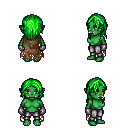
a pixel art fantasy rpg character, female body template, orc, green skin, brown tattered cape, metal pants, green long hairstyle, metal gloves, four views (front, back, left, right), 2x2 character sprite sheet, small pixel art, hard edges, no anti-aliasing